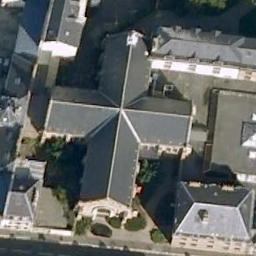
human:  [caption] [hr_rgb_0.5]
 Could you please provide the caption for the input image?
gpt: This is a church, Made of red and brown bricks .

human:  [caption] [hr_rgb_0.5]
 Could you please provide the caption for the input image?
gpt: A church with a gray roof with a cross-shaped roof on the main house .

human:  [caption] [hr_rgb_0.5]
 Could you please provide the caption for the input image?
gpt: There is a church with a gray roof .

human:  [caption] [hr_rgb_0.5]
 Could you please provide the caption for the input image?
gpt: The church with a cross-shaped roof is surrounded by other buildings .

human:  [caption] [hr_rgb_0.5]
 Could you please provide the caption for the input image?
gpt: There are many buildings near the church .